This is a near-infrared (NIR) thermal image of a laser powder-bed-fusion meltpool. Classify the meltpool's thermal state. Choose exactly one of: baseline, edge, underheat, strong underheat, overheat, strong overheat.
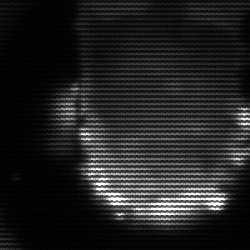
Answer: baseline